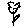
Label: flower